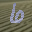
Label: 6